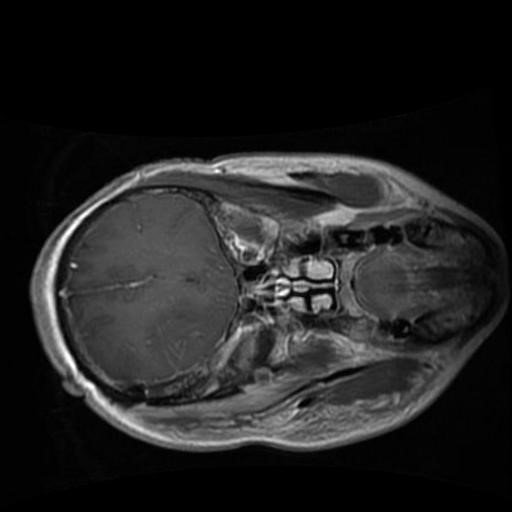
Label: brain_glioma